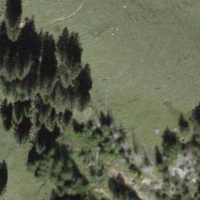
EUNIS habitat code: 23
Species observed at this site:
Galium boreale
Crepis paludosa